Question: I am wondering if anyone knows of a good way to display a checkbox in html with a black box in the middle, like the third checkbox in the image below?

I have seen this in a lot of interfaces, but can't find a good one online to check source. Apologies if this is already posted elsewhere but I have not had luck with the search terms I have been trying.
Thanks.
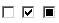
Answer: The following post contains some examples:
<URL>
There is link in the answer <URL> contains similar examples.